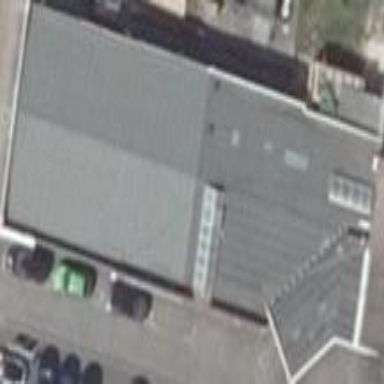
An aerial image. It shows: Building used as car repair shop.